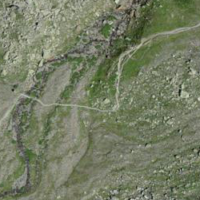
EUNIS habitat code: 48
Species observed at this site:
Marmota marmota